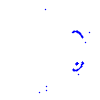
Particle: proton